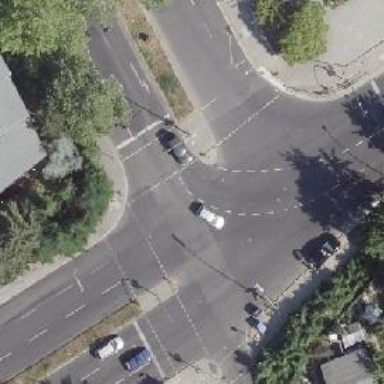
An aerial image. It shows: Road crossing with traffic signals.